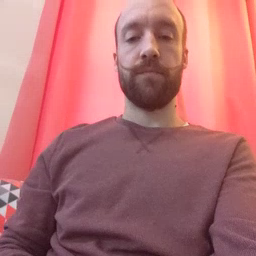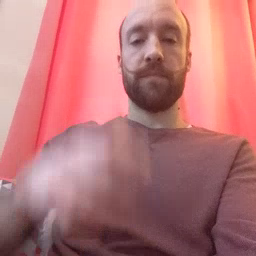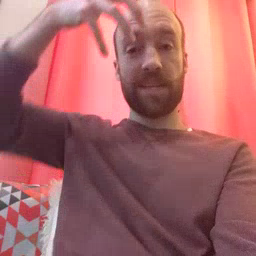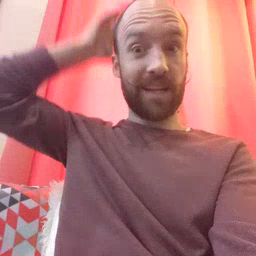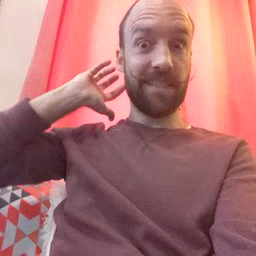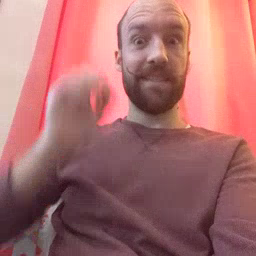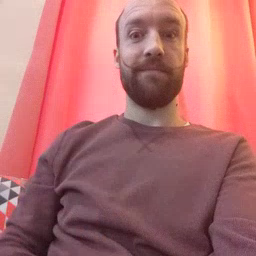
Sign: lion